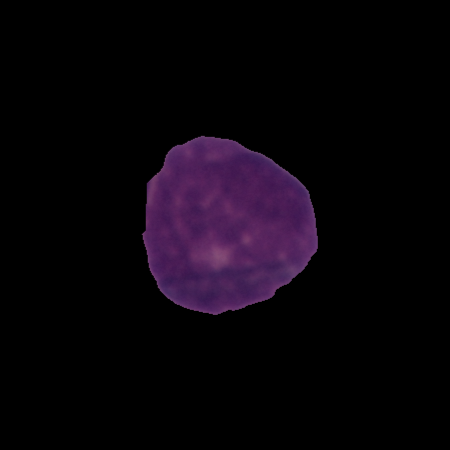
Label: cancer